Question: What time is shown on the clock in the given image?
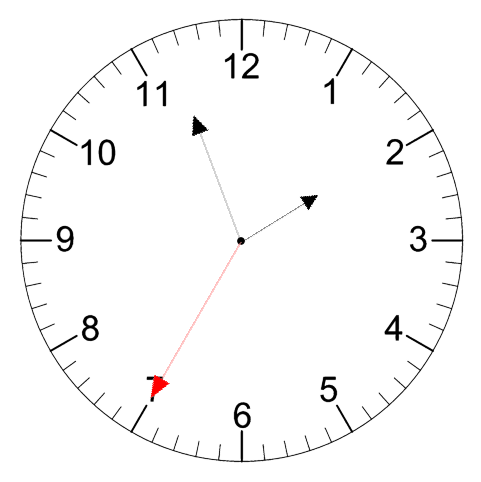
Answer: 01:56:35